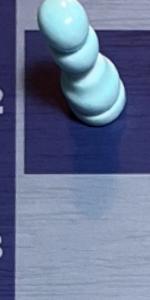
Label: Empty